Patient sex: M
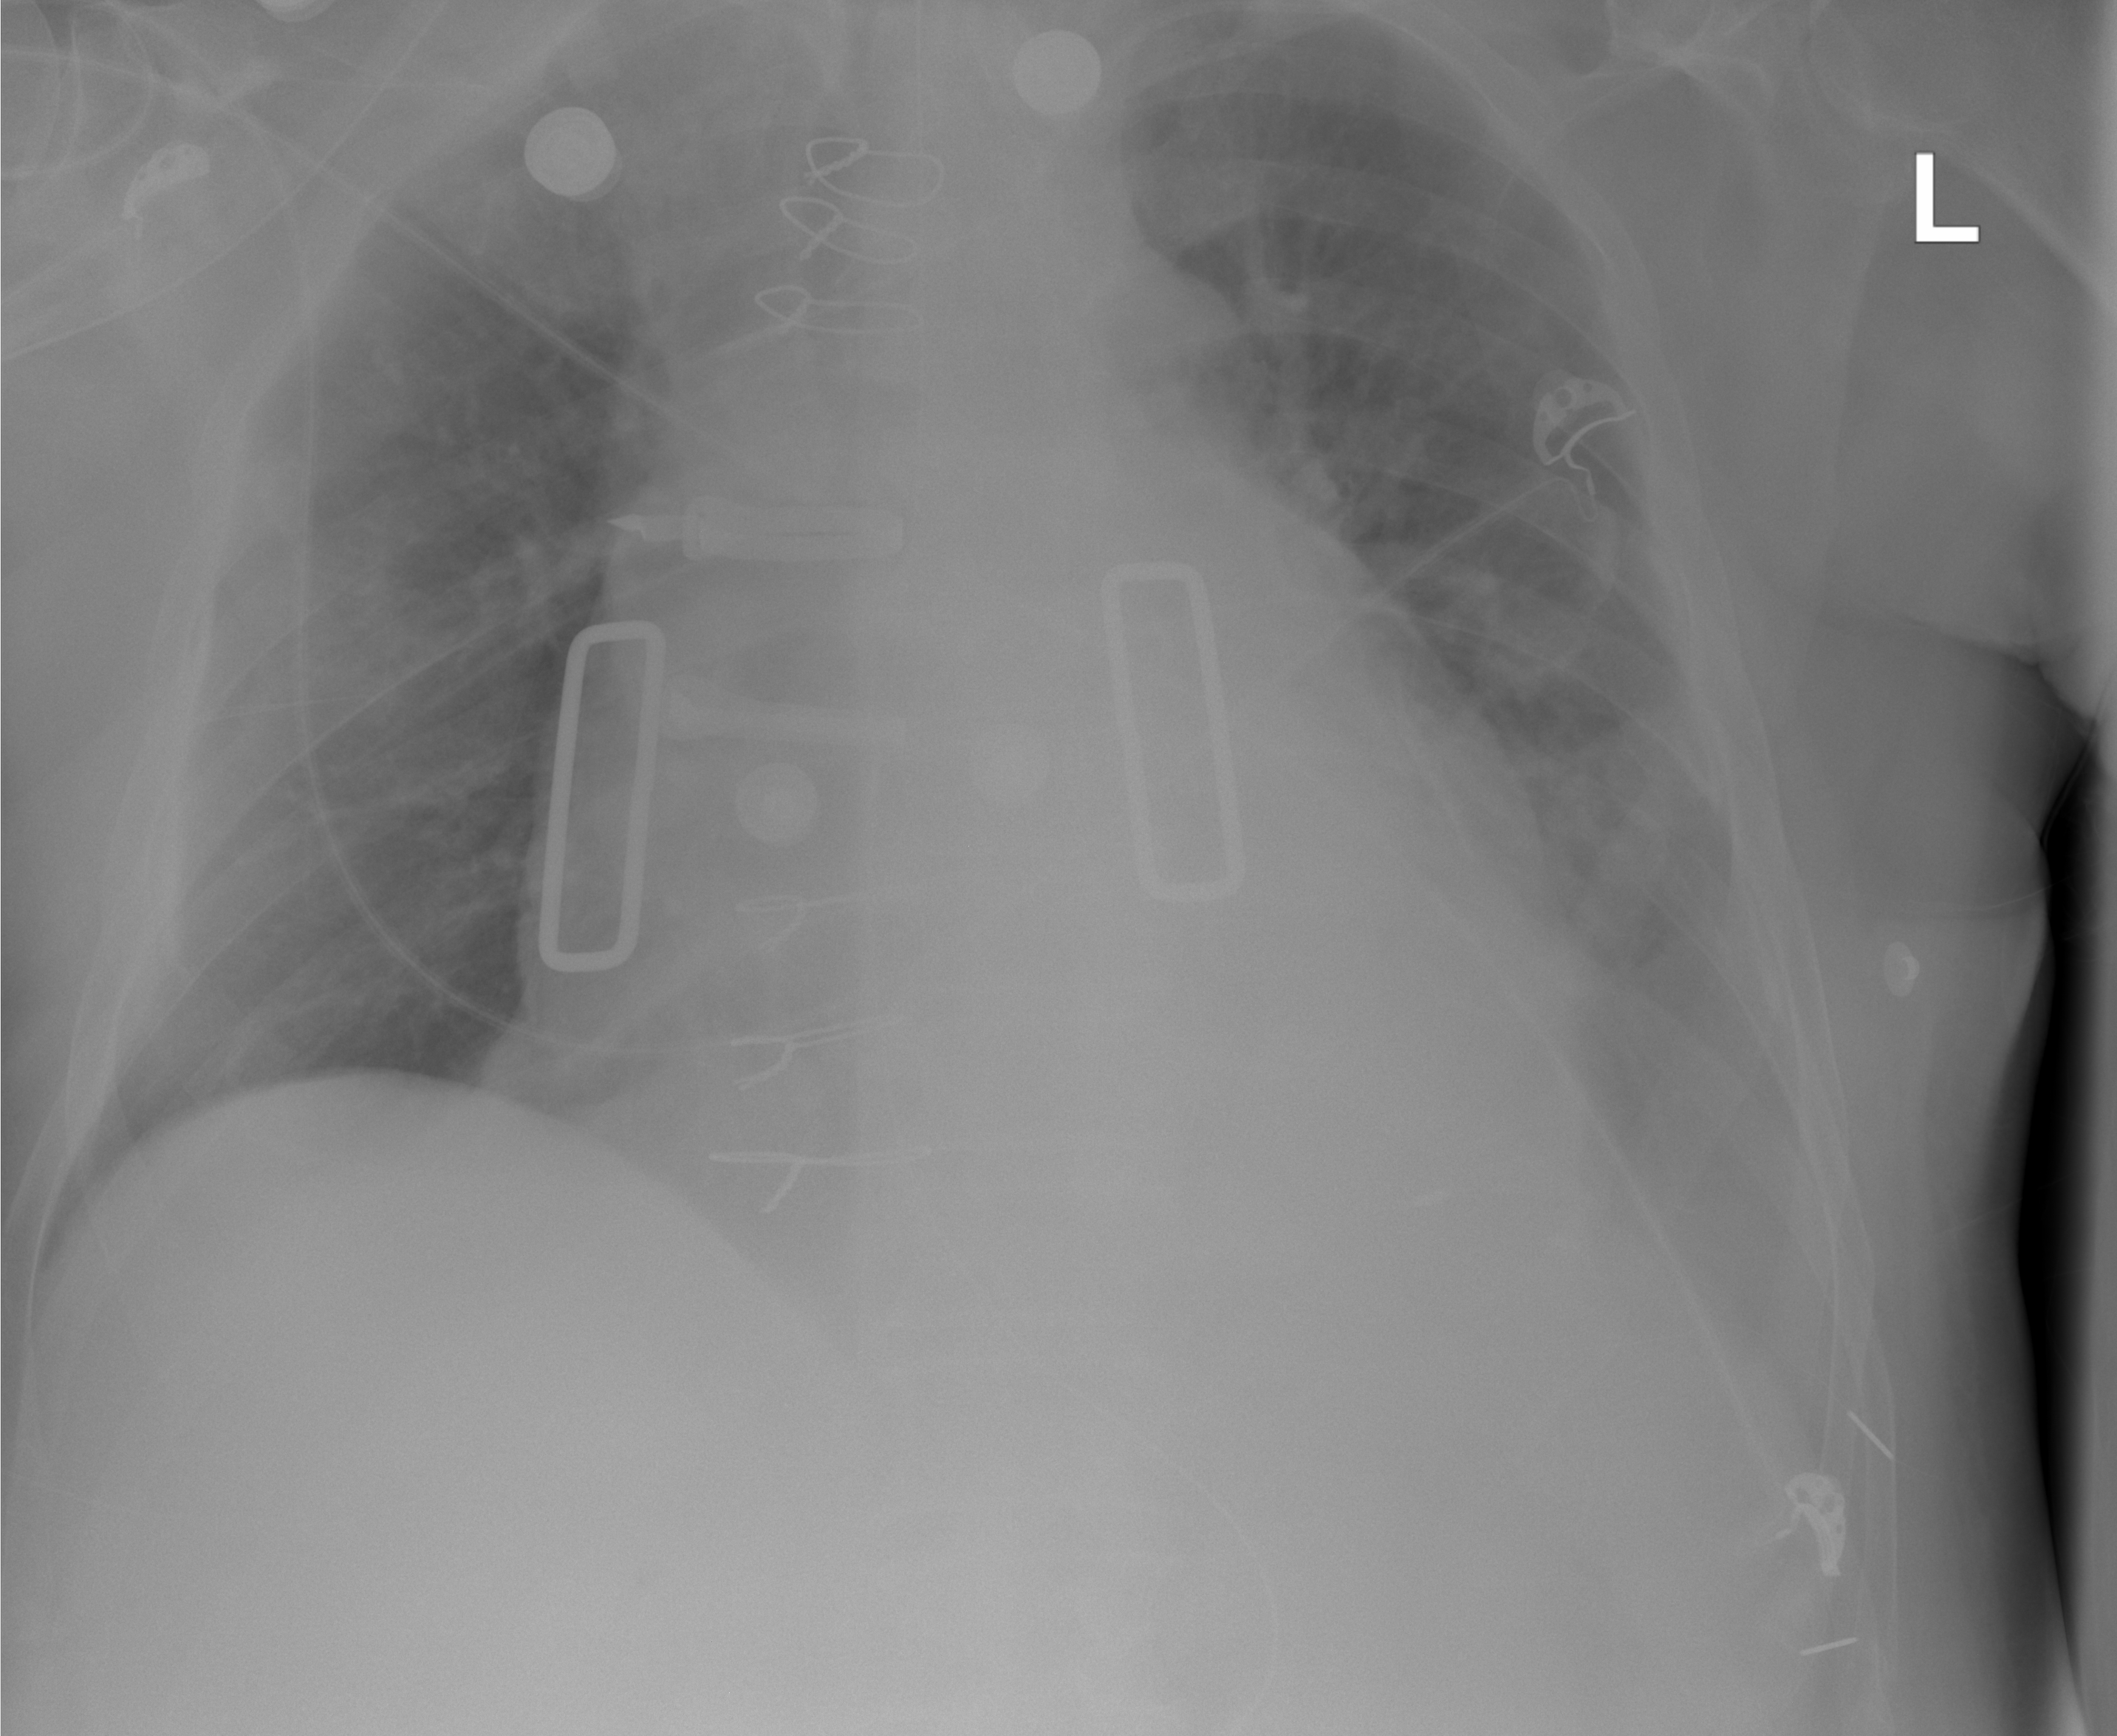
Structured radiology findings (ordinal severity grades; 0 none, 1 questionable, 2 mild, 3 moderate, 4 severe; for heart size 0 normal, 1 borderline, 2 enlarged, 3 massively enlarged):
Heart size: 3
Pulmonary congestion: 1
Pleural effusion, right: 0
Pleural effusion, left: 1
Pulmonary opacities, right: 0
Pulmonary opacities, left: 1
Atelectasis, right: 0
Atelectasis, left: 2